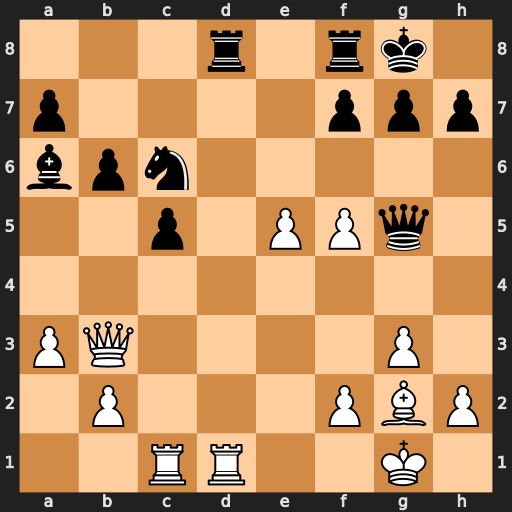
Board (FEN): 3r1rk1/p4ppp/bpn5/2p1PPq1/8/PQ4P1/1P3PBP/2RR2K1
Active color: w
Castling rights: -
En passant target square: -
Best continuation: Bxc6